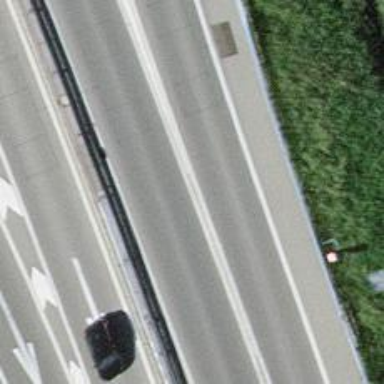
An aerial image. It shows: Asphalt motorway link.